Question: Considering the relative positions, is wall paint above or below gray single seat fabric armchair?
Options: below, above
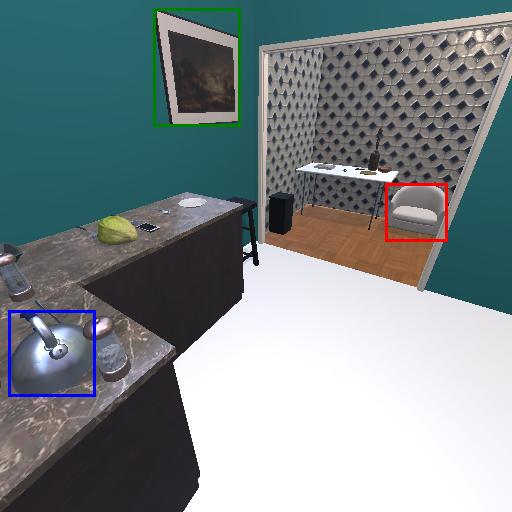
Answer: below